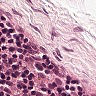
Metastatic tissue present: no